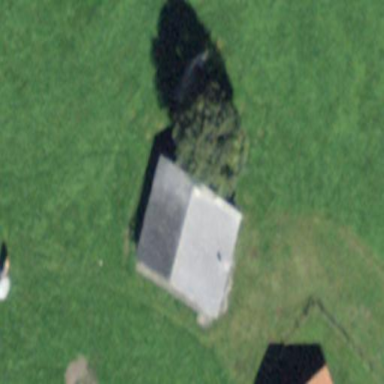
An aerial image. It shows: Barn.